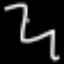
Label: squiggle